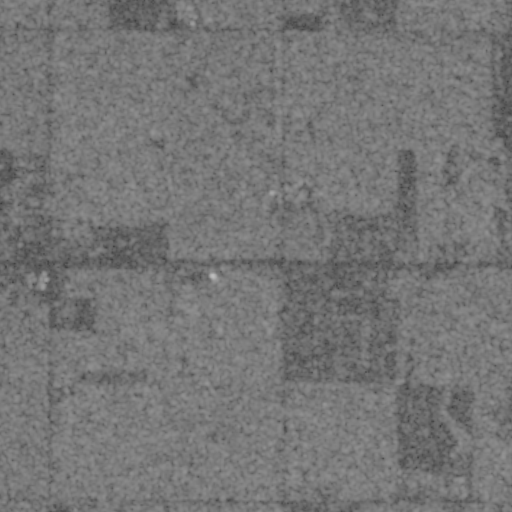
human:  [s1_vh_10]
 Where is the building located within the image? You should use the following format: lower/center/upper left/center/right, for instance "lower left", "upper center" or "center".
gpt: The building is located in the center left of the image.
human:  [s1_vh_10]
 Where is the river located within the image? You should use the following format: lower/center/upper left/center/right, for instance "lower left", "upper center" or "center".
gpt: The river is located in the center left of the image.
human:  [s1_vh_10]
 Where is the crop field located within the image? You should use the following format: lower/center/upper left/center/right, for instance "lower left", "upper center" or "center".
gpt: There is no crop field in the image.

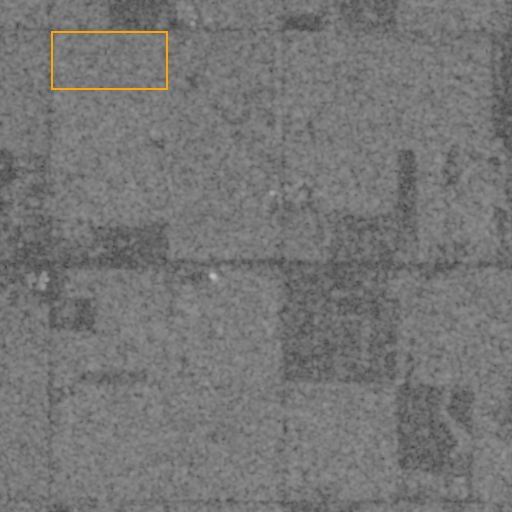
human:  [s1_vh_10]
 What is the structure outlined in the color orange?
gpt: The structure outlined in orange is a crop field.
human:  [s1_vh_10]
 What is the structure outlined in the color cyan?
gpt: There is no cyan outline.